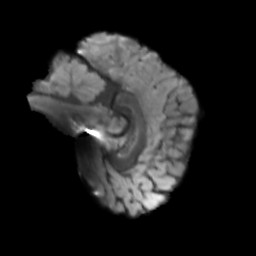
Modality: T2w
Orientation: sagittal
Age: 26
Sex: male
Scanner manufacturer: siemens
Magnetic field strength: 3 T
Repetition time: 3.23 s
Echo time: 0.0892 s